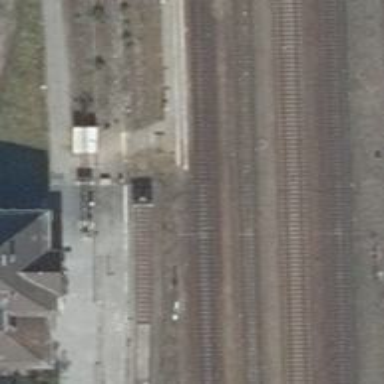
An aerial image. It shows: Historic locomotive.